Field crop: tomato
Growth stage: 1
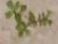
Species: portulaca